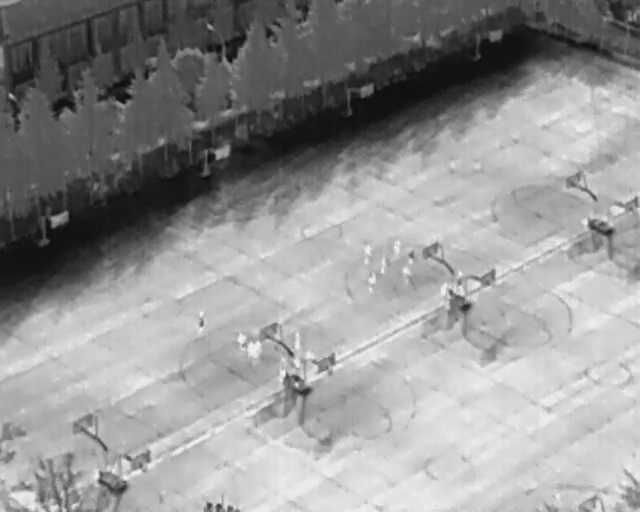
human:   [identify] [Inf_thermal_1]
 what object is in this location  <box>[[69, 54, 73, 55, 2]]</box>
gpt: <ref>1 medium person at the right</ref>